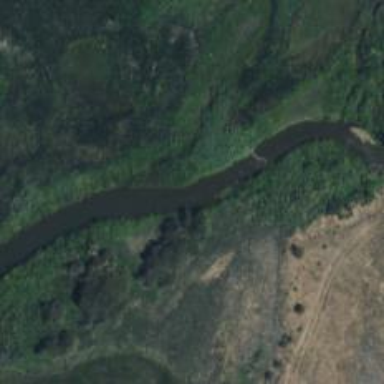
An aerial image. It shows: Beautiful river scene.